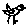
Label: bird